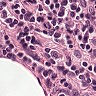
Metastatic tissue present: no